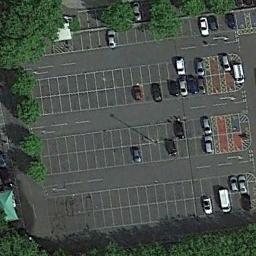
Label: parking_lot